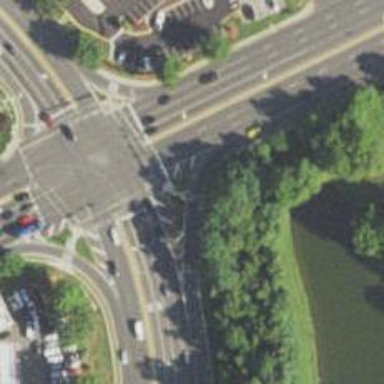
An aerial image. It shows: Marked crossing on footway.